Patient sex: M
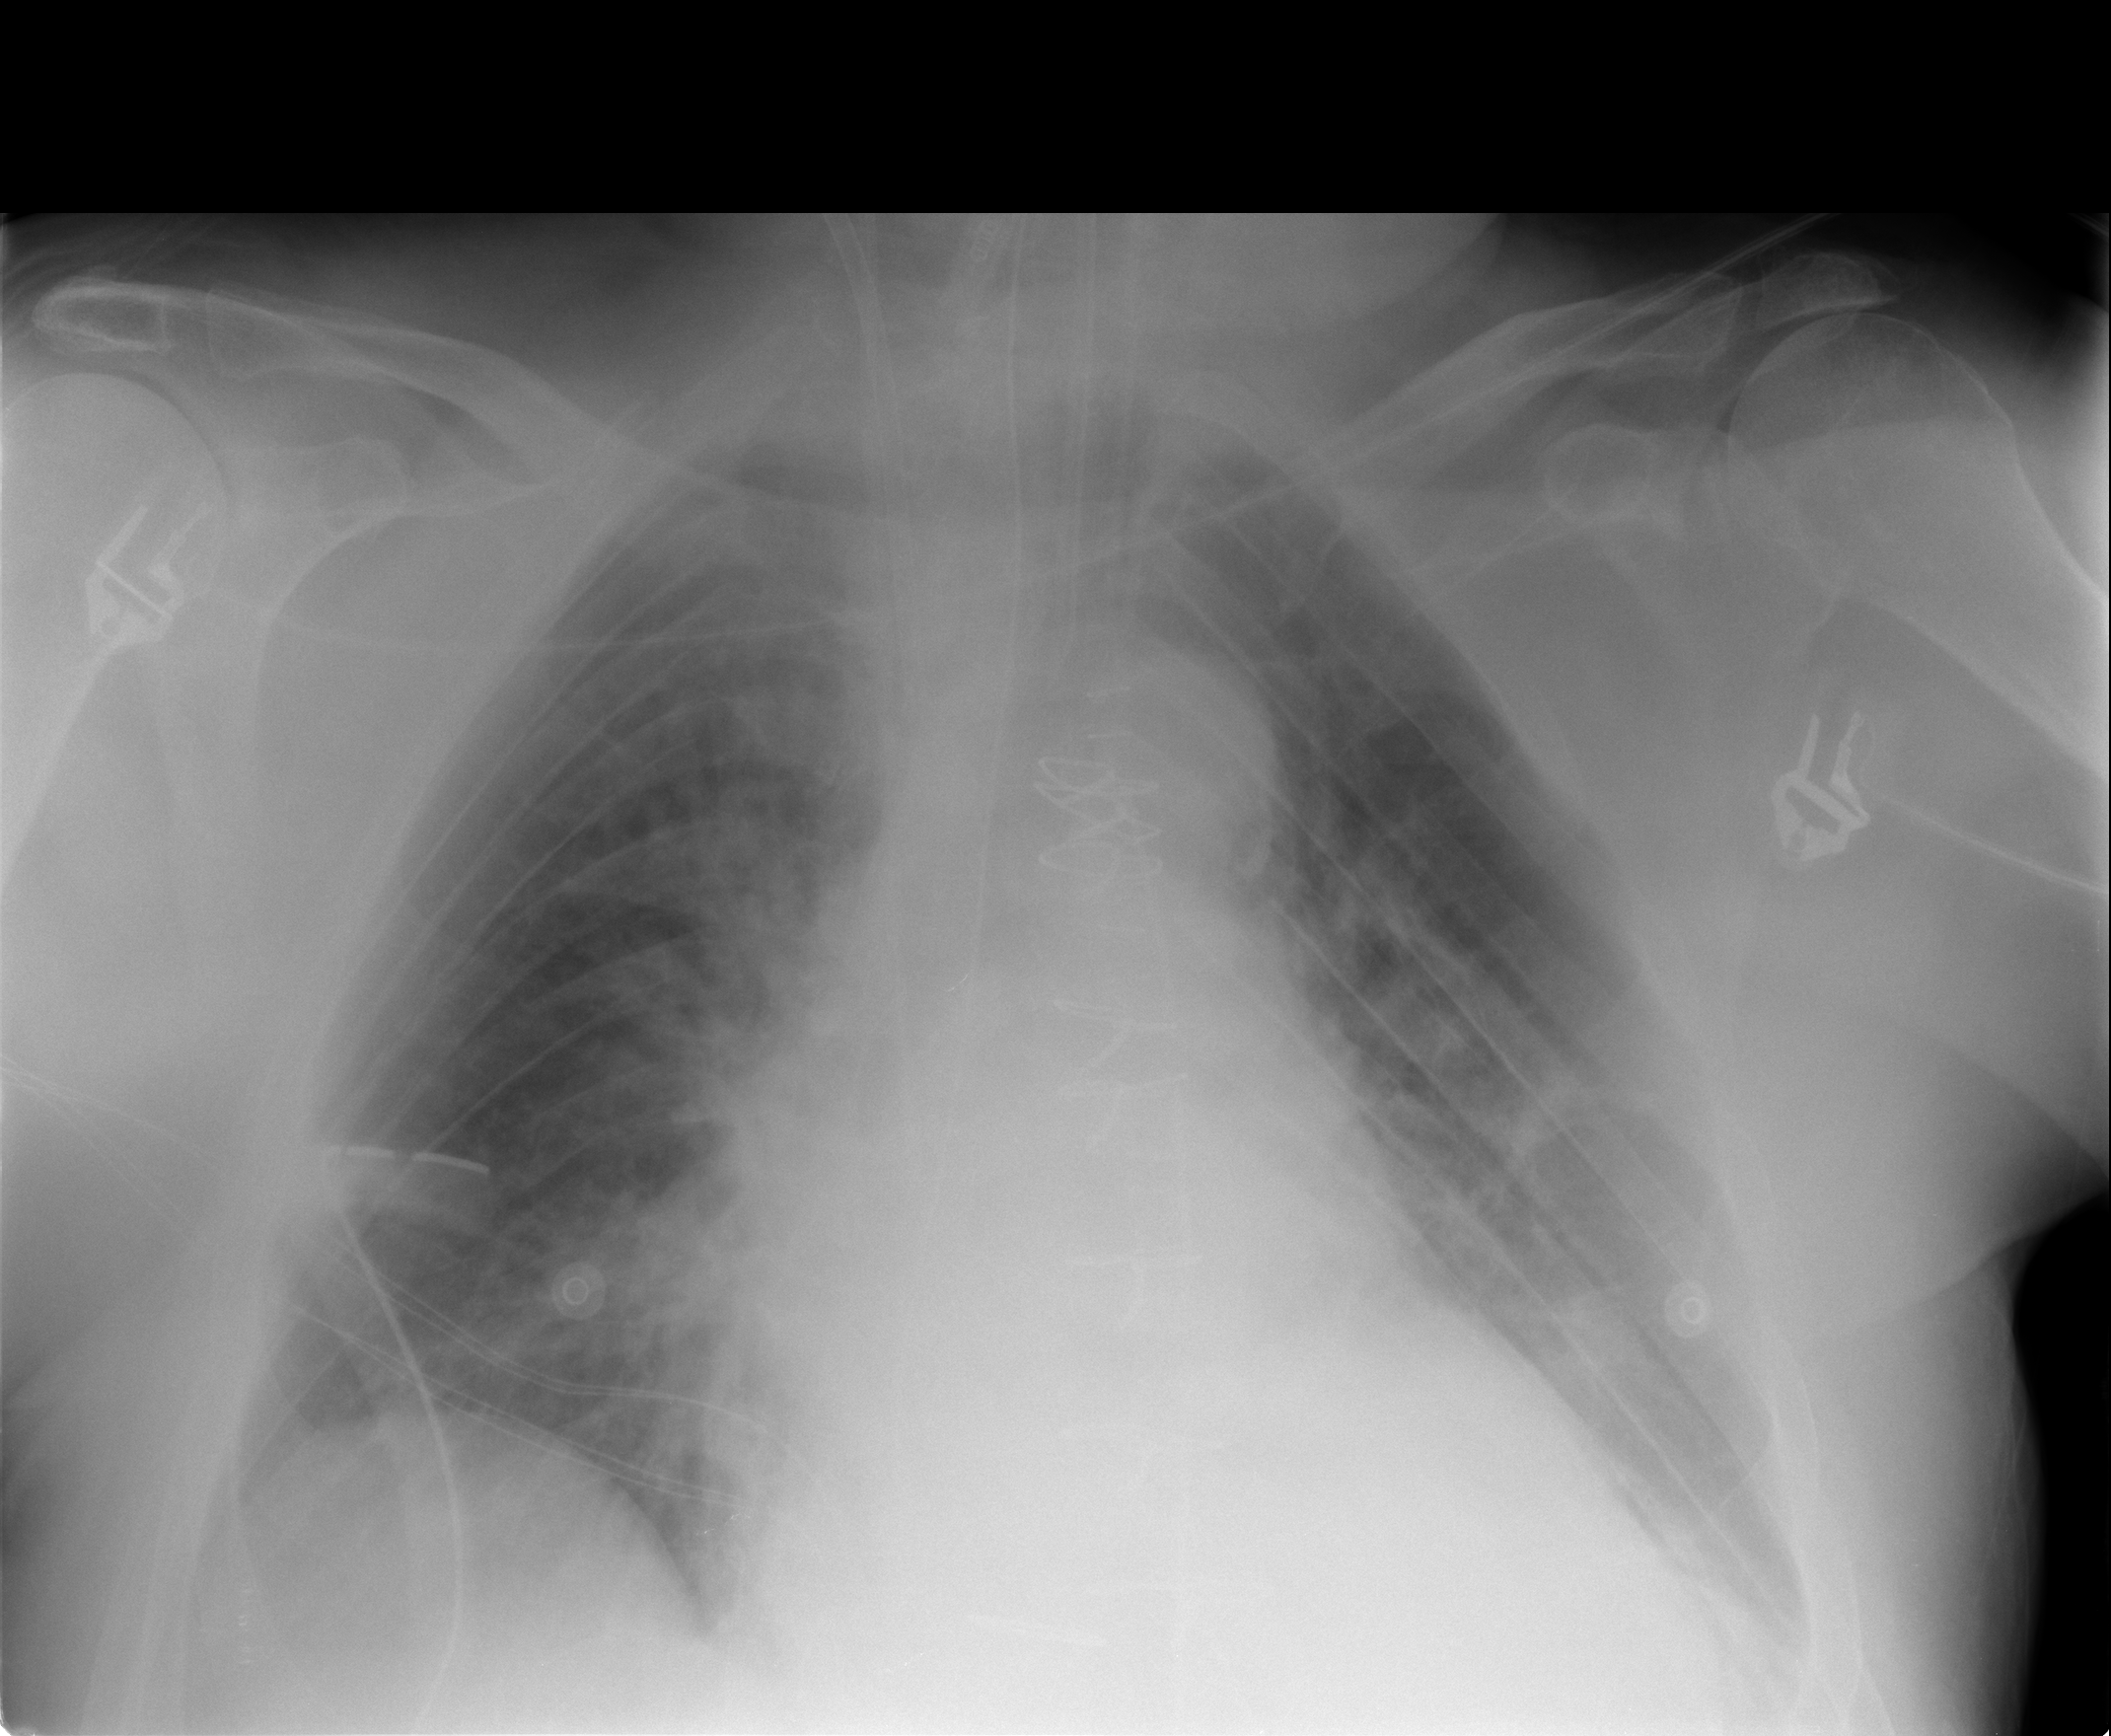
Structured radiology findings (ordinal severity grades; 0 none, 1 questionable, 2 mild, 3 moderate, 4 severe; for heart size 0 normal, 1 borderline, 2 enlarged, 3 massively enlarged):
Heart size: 1
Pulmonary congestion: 2
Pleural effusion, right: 0
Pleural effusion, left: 1
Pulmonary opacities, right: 0
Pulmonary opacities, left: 0
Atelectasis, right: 1
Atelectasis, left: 2